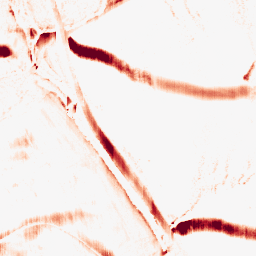
Category: morphological
Decomposition family: morphological_rect
Decomposition parameters: operation: opening
width: 5
height: 20
Upsampling method: quadratic
Upsampling parameters: scale: 4
Upsampling scale: 4